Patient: sex F, age 68
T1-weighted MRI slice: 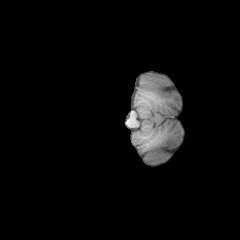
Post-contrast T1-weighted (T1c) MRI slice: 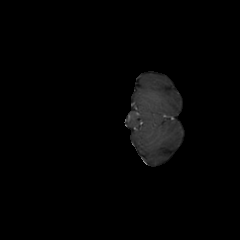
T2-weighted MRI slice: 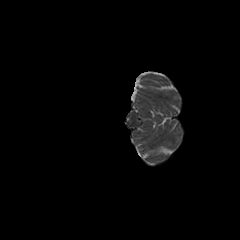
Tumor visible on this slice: no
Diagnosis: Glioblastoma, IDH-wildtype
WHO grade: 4